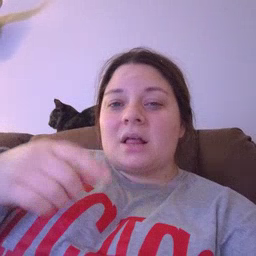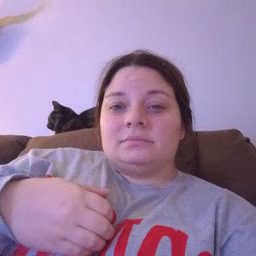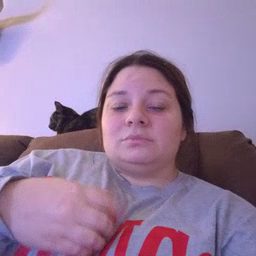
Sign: tongue